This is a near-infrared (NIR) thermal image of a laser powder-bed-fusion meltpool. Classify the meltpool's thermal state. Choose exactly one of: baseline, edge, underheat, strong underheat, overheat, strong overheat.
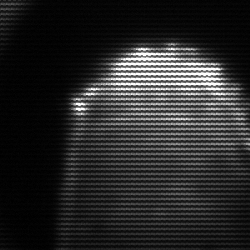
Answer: edge